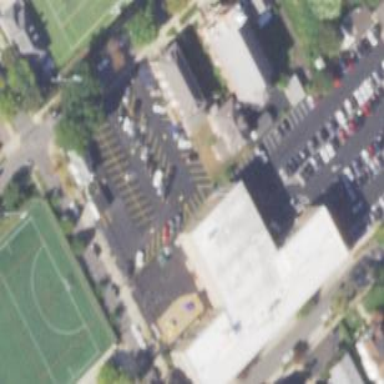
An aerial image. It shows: School building.